Field crop: tomato
Growth stage: 1
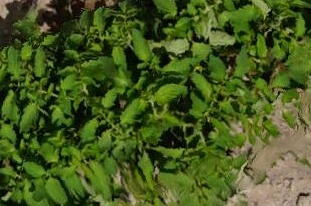
Species: tomato